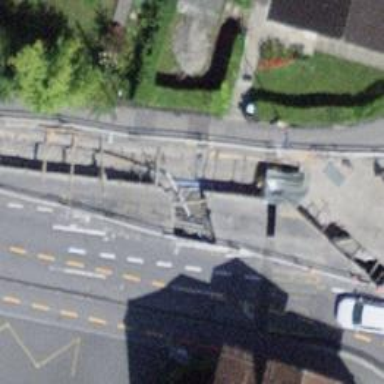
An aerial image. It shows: Uncontrolled zebra crossing with pedestrian island.